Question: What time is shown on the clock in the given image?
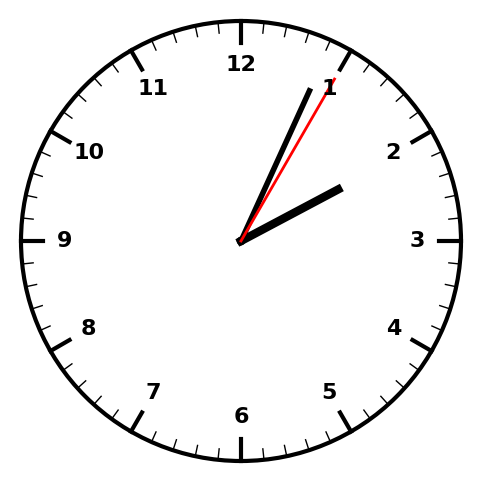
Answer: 02:04:05